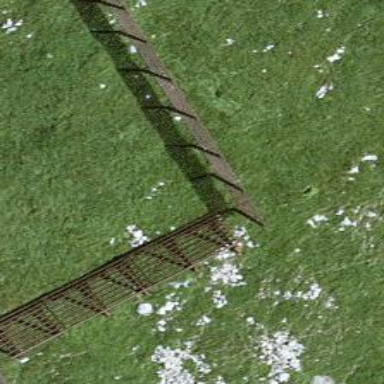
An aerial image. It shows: Snow fence that is man-made.